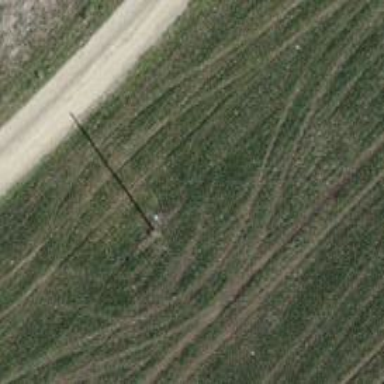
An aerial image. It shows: Minor power line with 3 cables.